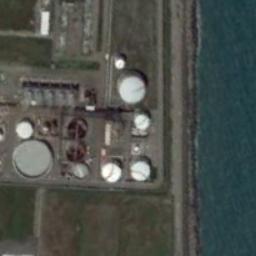
Label: storage tanks